Question: I would like to use some diagrams/drawings similar to the picture below in my applications especially without having to pay for any third-party components. Any idea where to start ?

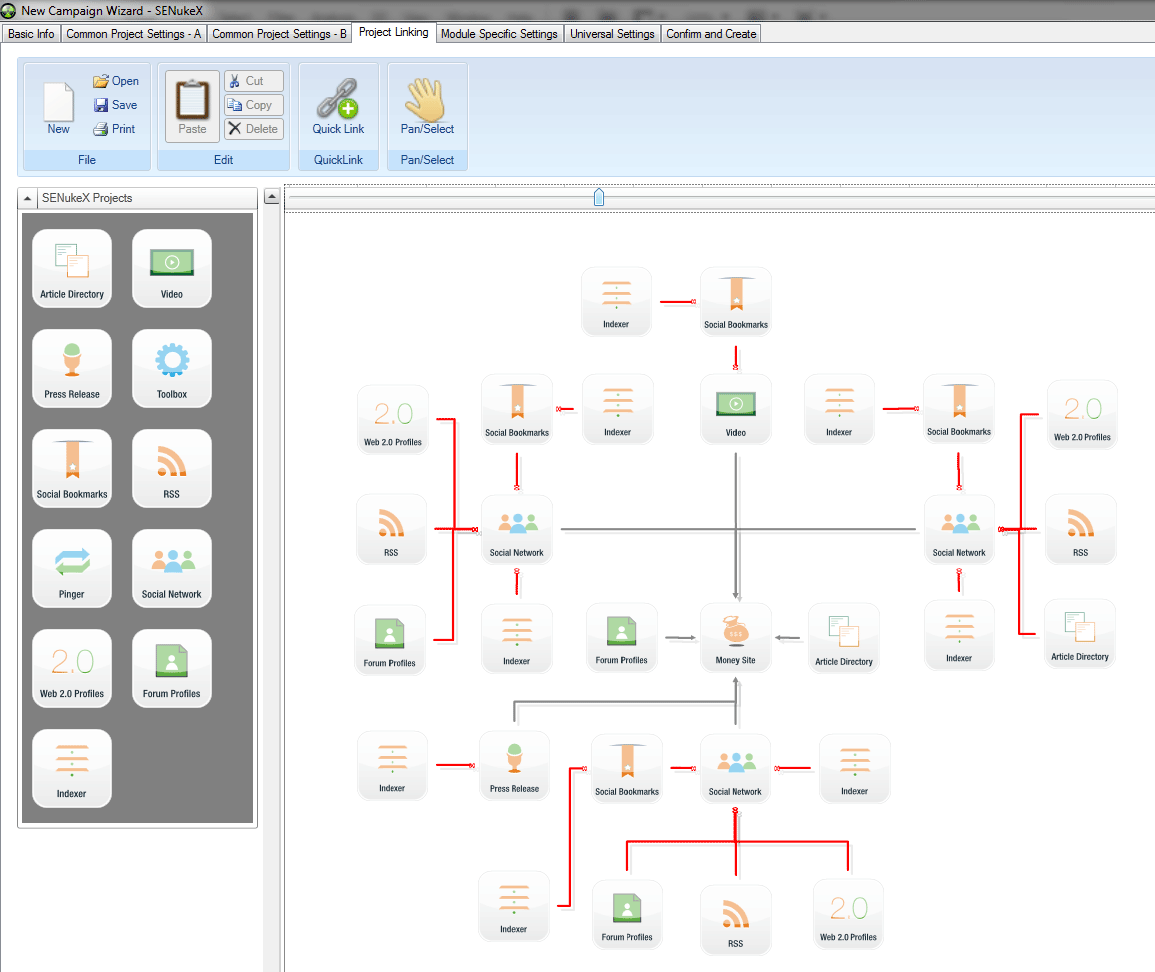
Answer: You may look at the <URL> JVDiagramShape.
You have a good example, in the directory created when you install the JVCL. Not as cool as your example but you may choose your own images.

You may found also another example with a WebMapper, in :